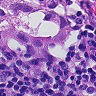
Metastatic tissue present: yes